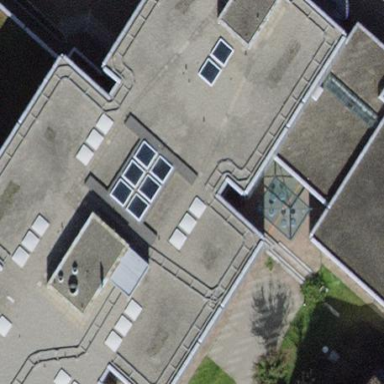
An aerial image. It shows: School building with flat roof.